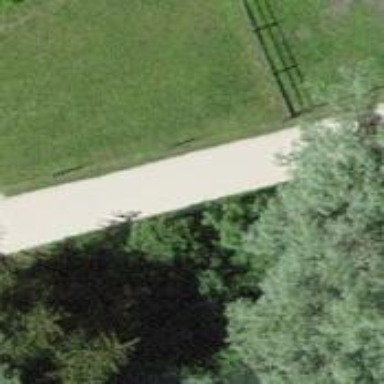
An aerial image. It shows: Bench for seating.